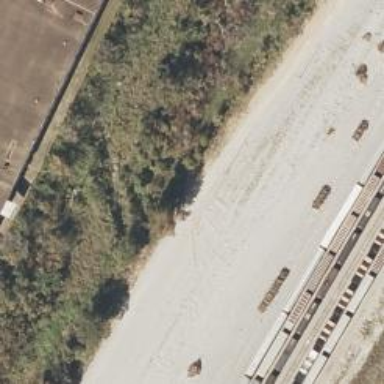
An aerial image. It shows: Abandoned railway yard.